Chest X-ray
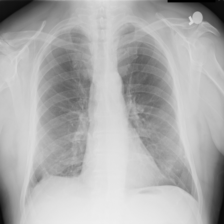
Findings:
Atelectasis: negative
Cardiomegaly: negative
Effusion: negative
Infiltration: negative
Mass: negative
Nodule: negative
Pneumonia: negative
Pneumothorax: negative
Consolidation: negative
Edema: negative
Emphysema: negative
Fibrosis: negative
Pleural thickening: negative
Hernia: negative